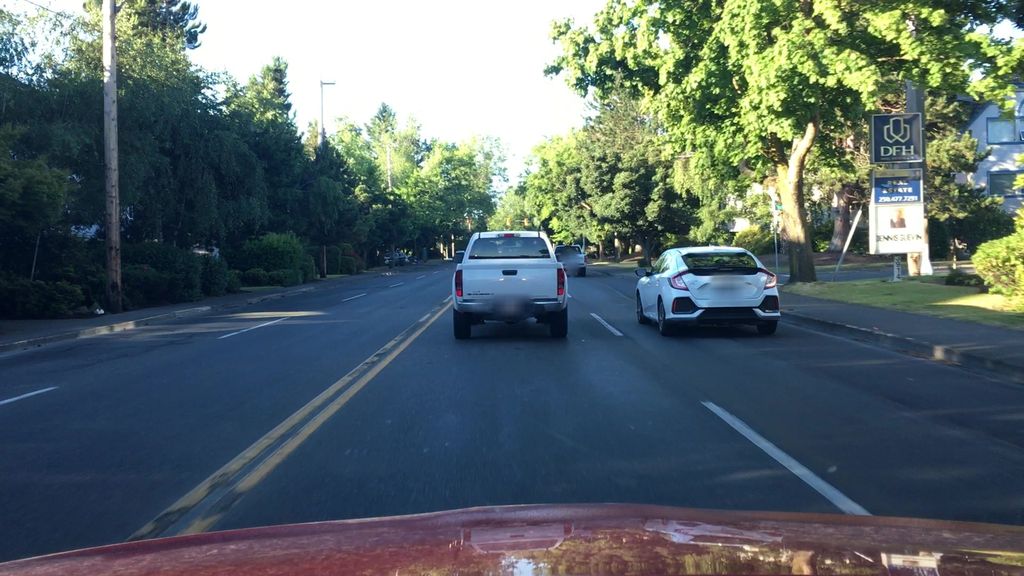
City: victoria